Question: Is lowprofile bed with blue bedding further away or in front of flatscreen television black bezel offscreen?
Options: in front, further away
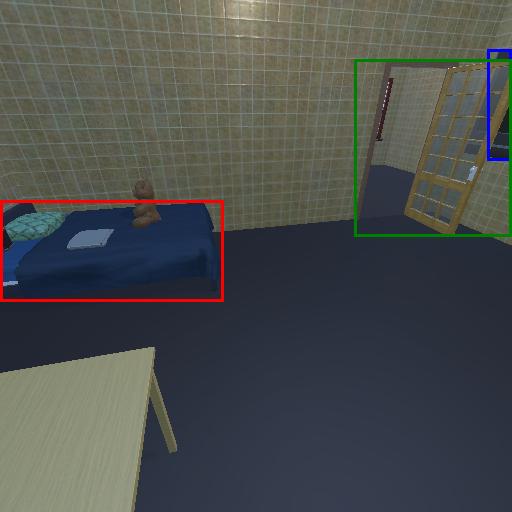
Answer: in front